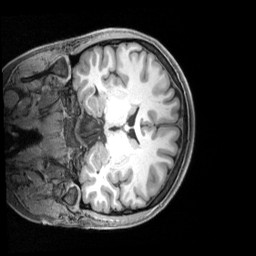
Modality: T1w
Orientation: coronal
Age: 22
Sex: female
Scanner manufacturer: siemens
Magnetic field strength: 3 T
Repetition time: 2.4 s
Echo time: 0.00219 s